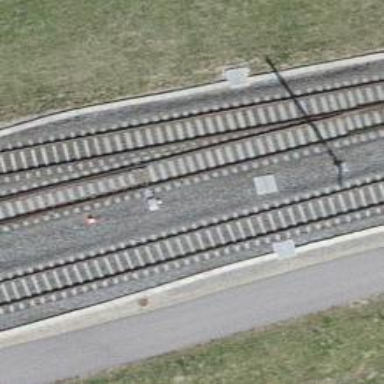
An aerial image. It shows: Railway yard with one track in service.